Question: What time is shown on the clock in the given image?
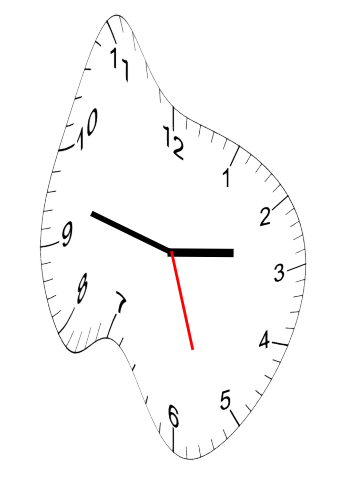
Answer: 02:47:27